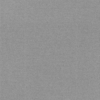
Label: dusty